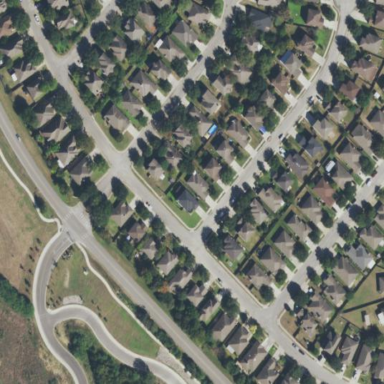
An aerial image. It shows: Residential area within subdivision.